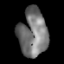
Tissue: lung
Cell type: Endothelial cells
Senescence score: 0.6075
Nuclear area (px): 1323
Mean DAPI intensity: 118.543